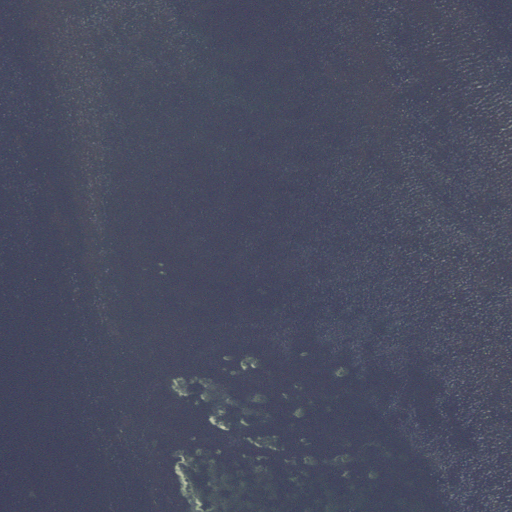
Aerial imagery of island in Wisconsin named Island Number One Hundred Fifty-One (historical) containing only open water